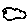
Label: cloud